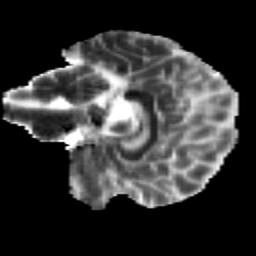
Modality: MD
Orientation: sagittal
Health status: healthy
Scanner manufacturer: siemens
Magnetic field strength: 3 T
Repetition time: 12 s
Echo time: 0.092 s